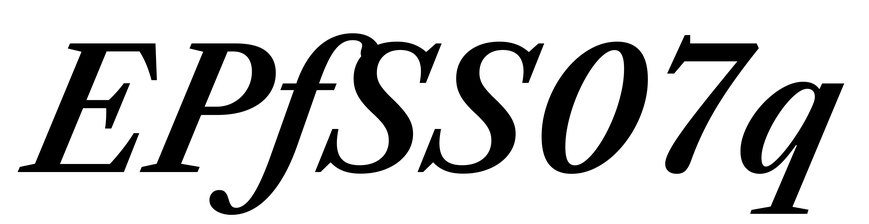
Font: LibreCaslonText-Italic_SemiBold_Italic